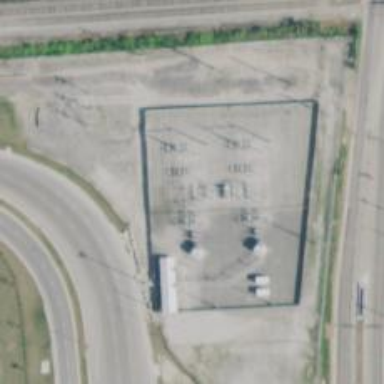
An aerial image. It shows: Power pole.